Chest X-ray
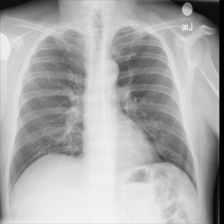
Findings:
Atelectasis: negative
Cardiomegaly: negative
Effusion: negative
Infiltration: negative
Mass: negative
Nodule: negative
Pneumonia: negative
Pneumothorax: negative
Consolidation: negative
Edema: negative
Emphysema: negative
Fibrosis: negative
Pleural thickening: negative
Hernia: negative